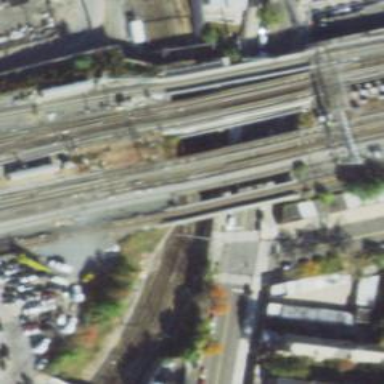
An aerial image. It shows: Electrified railway with rail tracks.